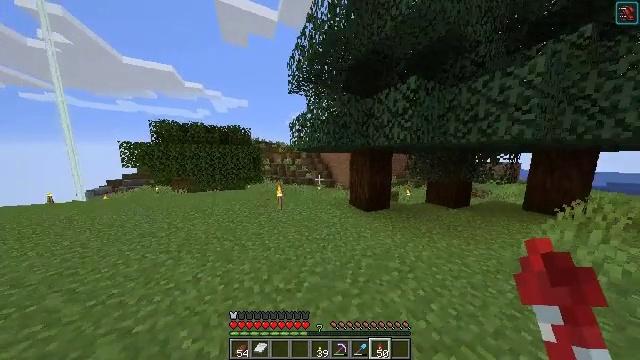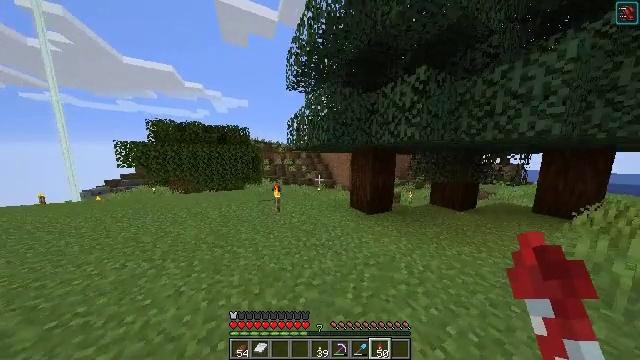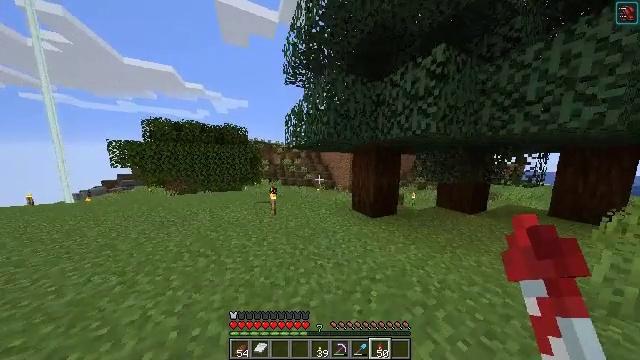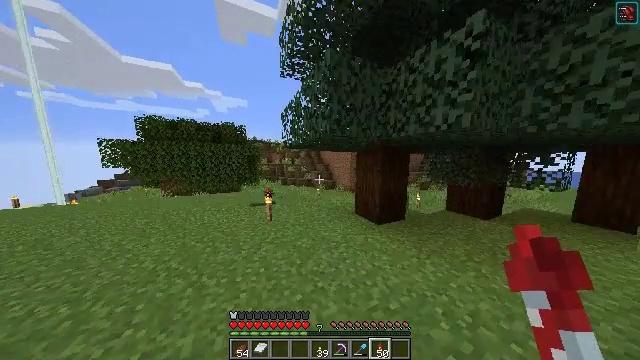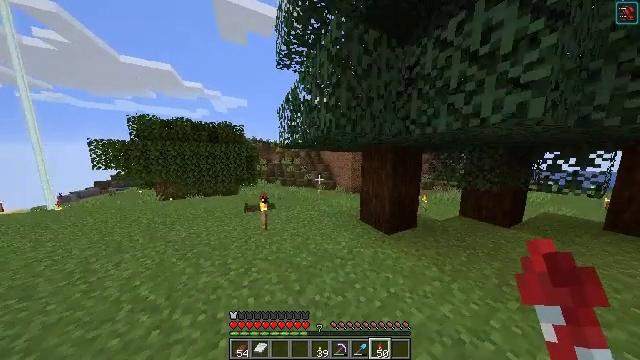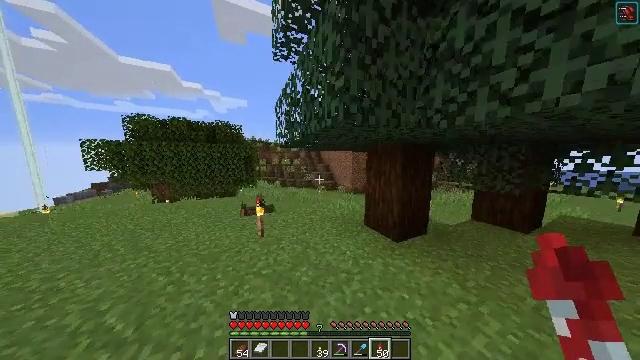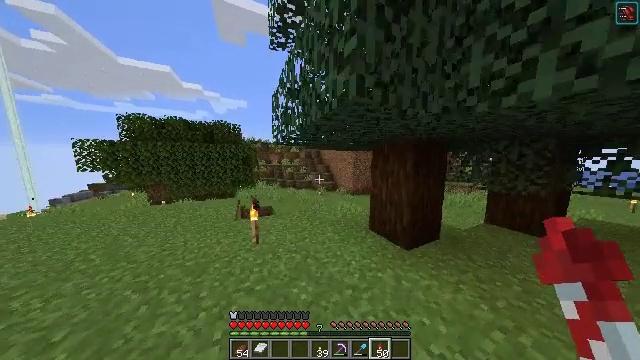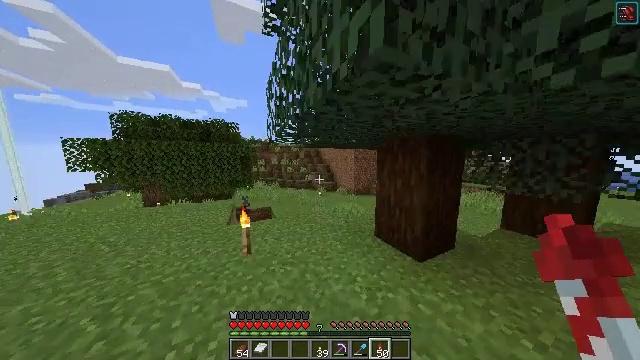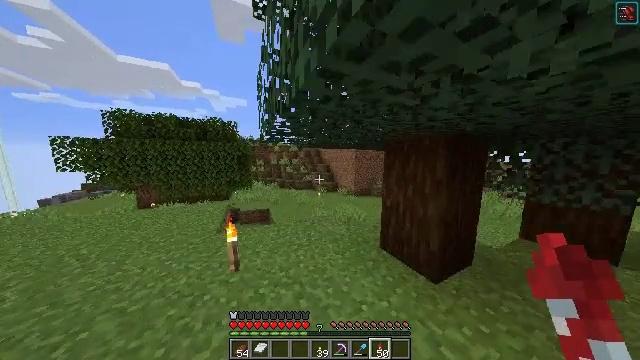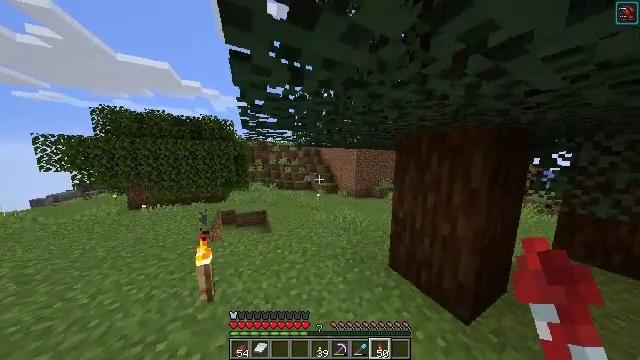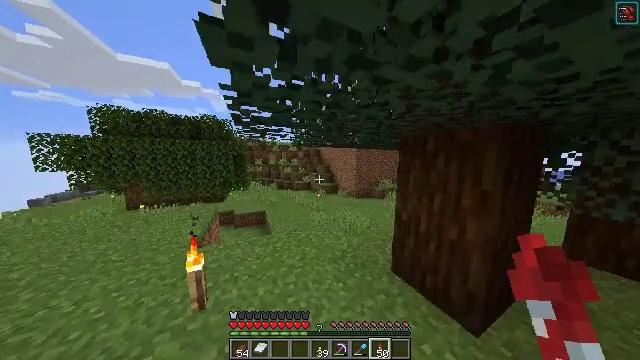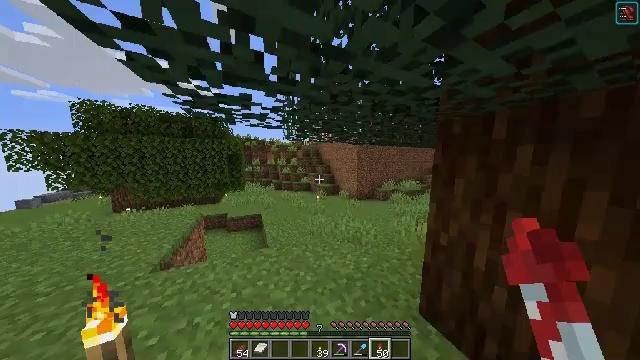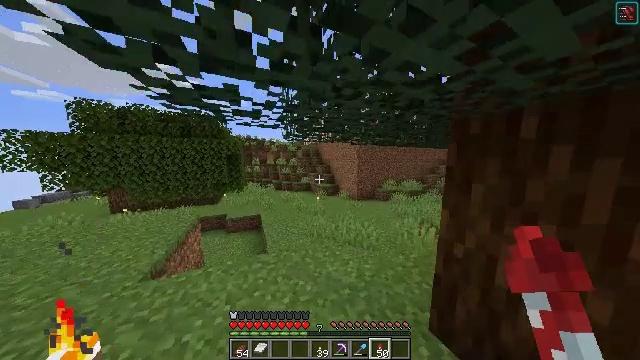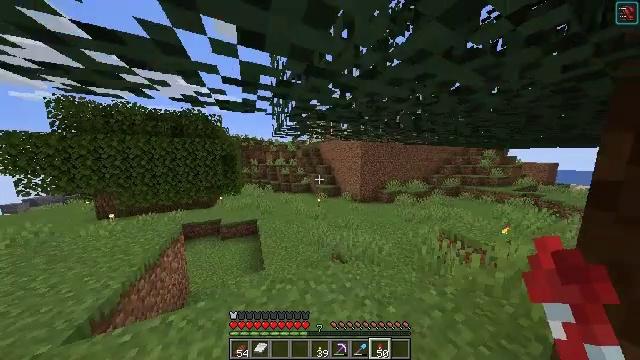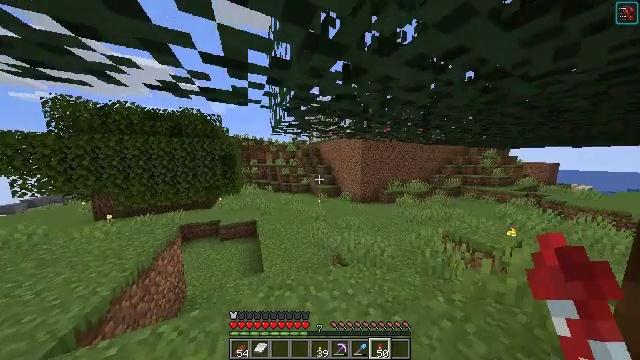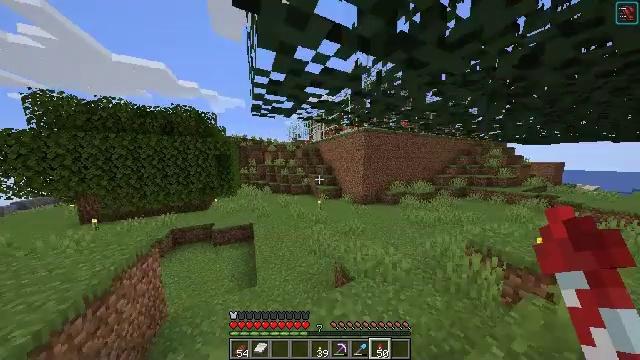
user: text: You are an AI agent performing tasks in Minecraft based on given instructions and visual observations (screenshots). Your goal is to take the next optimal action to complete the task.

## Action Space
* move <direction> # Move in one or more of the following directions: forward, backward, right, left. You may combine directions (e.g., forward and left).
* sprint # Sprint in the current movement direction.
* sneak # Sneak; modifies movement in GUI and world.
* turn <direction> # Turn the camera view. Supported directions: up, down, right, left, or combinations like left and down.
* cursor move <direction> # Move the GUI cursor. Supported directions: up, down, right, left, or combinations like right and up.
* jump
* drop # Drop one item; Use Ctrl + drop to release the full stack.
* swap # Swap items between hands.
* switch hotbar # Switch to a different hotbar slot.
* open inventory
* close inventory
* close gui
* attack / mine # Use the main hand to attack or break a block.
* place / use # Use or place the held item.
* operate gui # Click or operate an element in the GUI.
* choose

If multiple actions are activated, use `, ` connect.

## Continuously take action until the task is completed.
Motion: motion action
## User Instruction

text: Drop a firework rocket.
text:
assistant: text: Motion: move forward
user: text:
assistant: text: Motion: move forward
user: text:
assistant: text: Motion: move forward
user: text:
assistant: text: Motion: move forward
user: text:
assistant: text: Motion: move forward
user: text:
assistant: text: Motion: move forward
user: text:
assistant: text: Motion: move forward
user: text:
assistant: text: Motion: move forward
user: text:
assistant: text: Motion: move forward
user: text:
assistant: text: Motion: move forward
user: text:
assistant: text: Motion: move forward
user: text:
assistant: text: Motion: move forward
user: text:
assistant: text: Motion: move forward
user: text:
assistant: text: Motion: move forward
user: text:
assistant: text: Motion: move forward
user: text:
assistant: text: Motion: move forward
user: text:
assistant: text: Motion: move forward
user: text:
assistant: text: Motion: move forward
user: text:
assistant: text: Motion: move forward
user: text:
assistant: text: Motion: move forward
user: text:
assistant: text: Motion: move forward
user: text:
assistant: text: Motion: move forward
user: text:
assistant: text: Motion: move forward
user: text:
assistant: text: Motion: move forward
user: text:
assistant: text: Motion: move forward
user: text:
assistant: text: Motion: move forward
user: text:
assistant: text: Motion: move forward
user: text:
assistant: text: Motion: move forward
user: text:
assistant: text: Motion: move forward
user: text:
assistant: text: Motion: move forward